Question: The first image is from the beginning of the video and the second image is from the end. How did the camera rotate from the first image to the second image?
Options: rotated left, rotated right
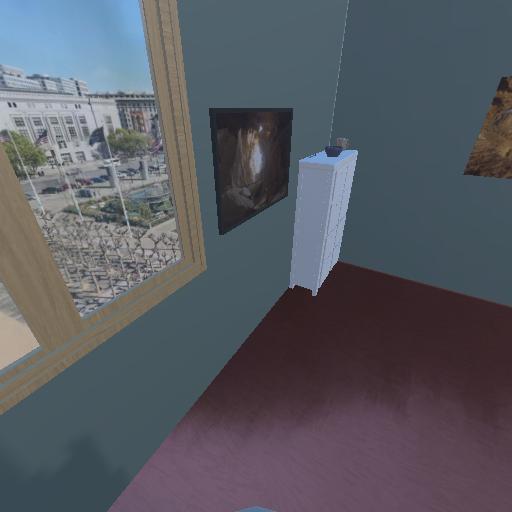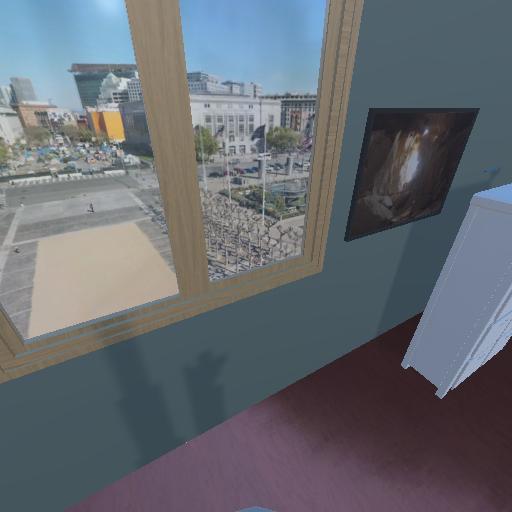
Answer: rotated left